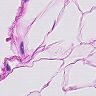
Metastatic tissue present: no